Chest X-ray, PA view. Patient: 72 years old, sex M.
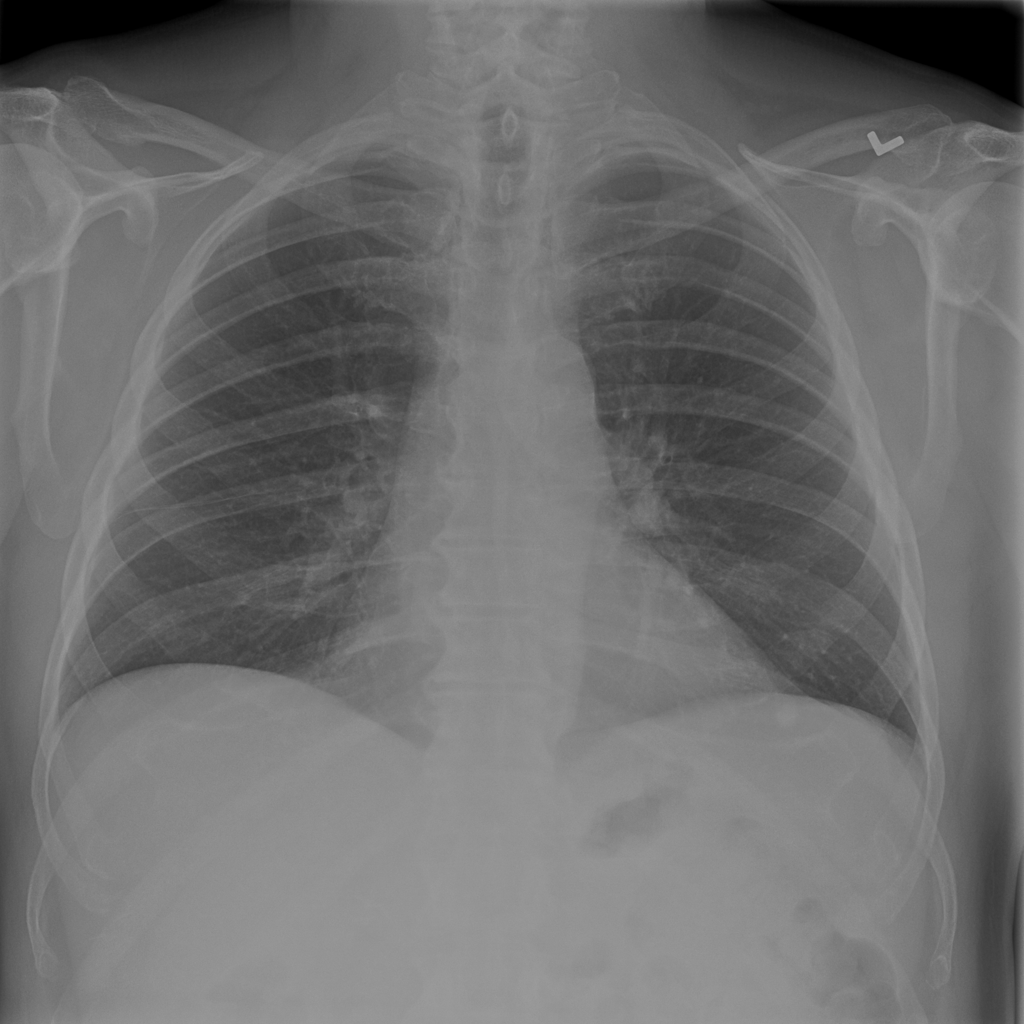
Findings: No Finding